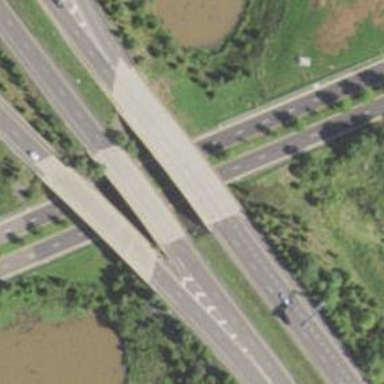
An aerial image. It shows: Bridge over trunk highway with expressway.